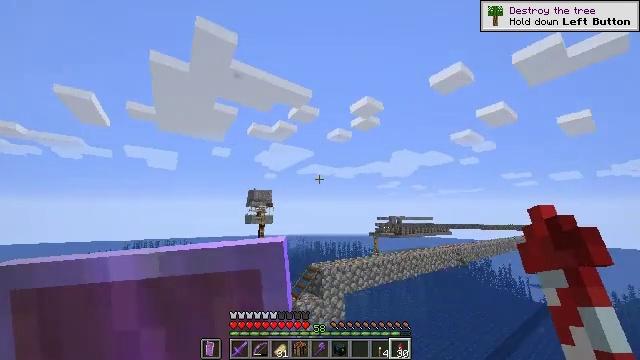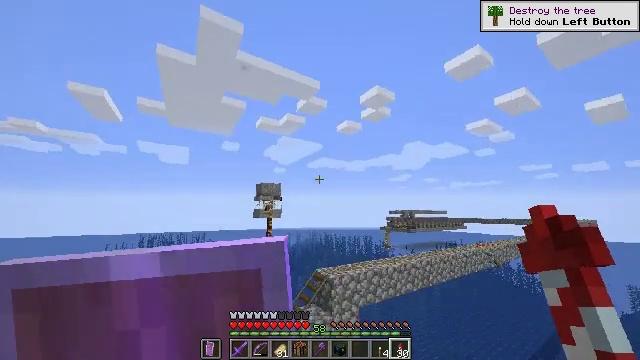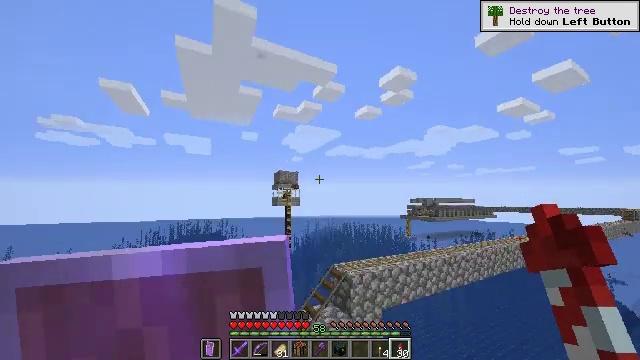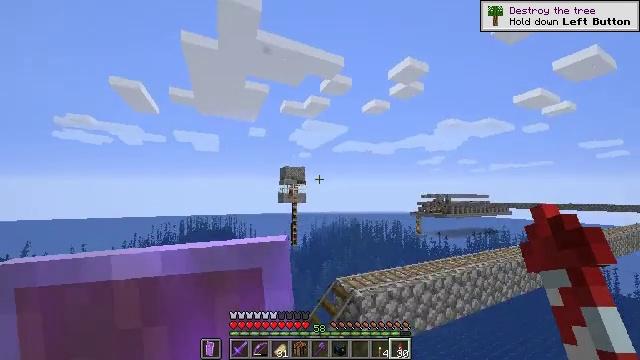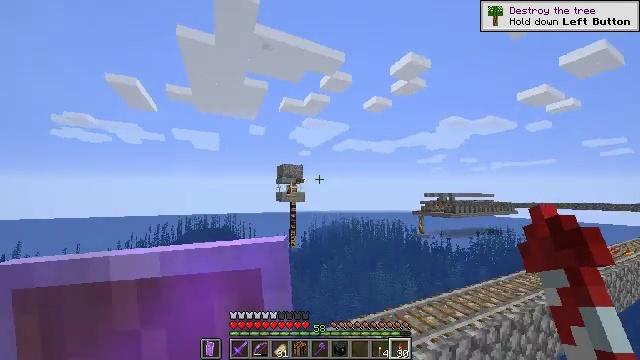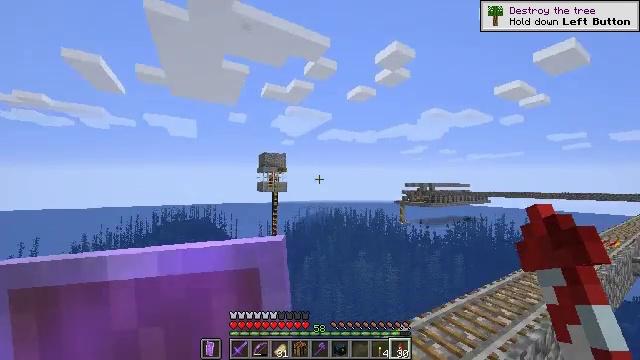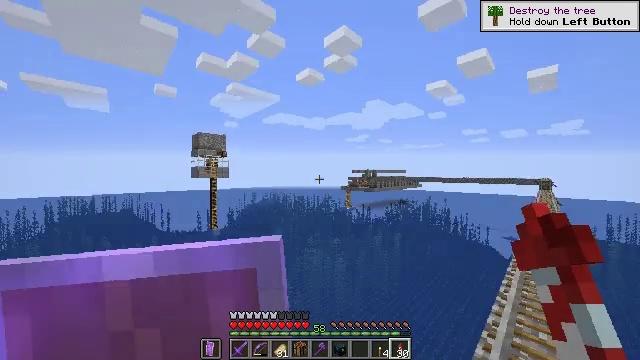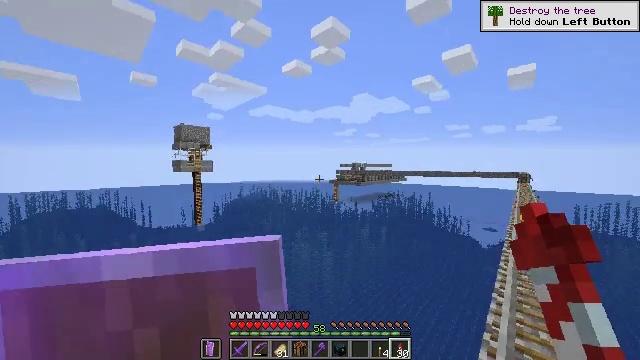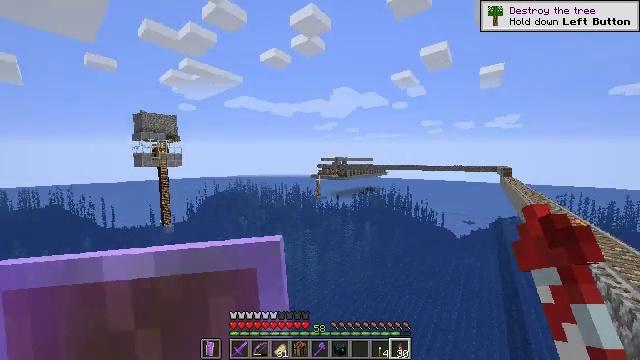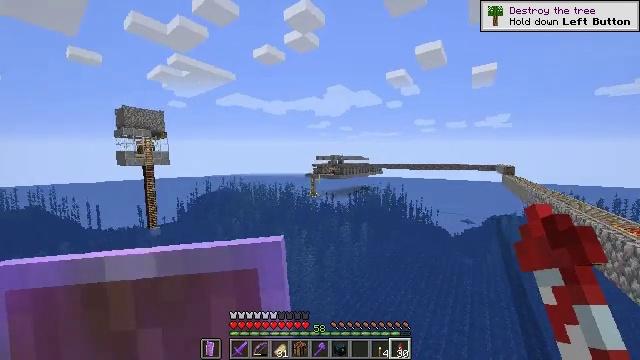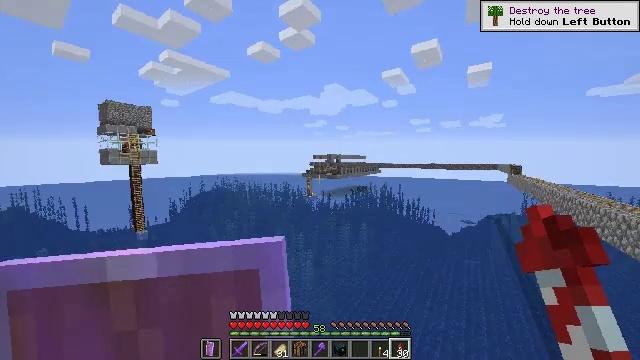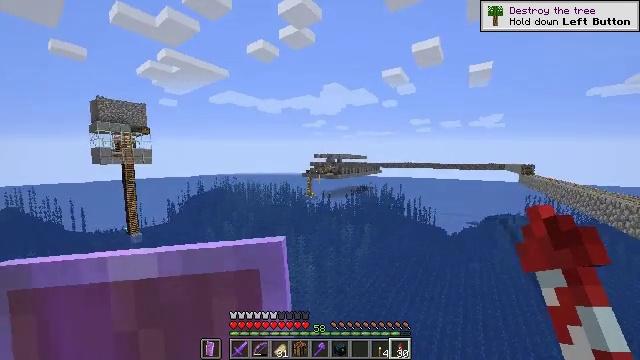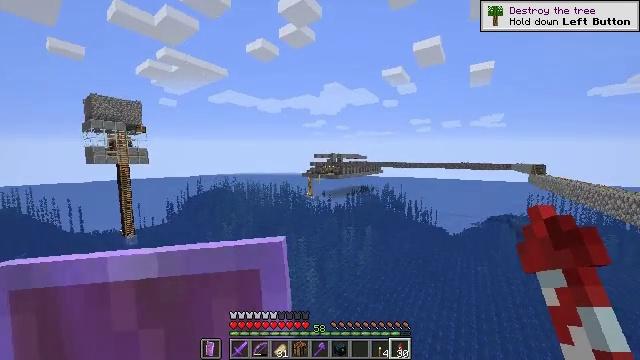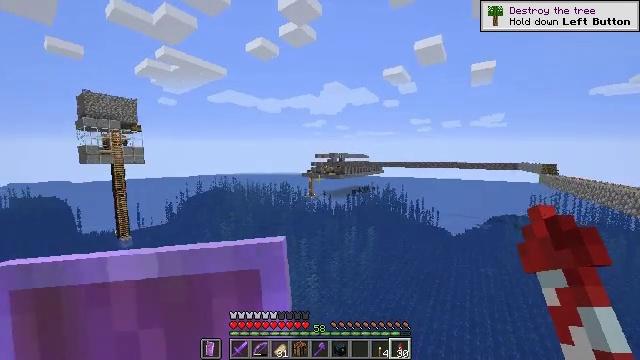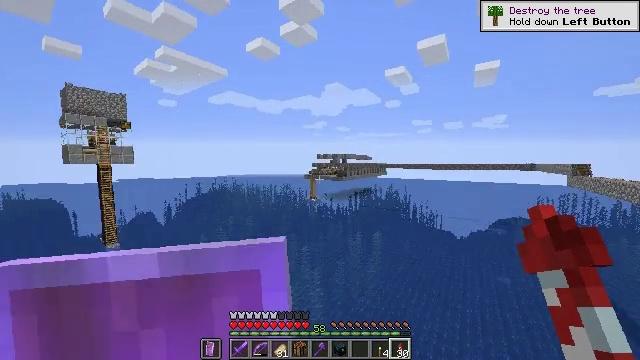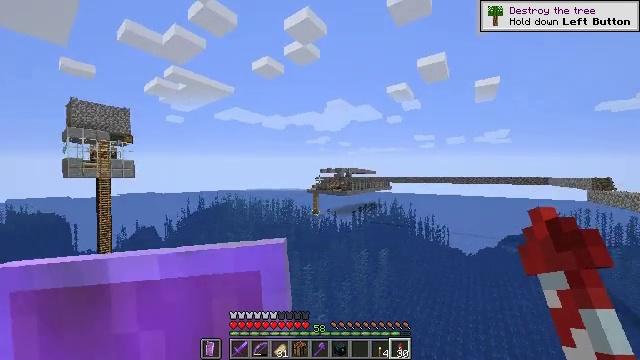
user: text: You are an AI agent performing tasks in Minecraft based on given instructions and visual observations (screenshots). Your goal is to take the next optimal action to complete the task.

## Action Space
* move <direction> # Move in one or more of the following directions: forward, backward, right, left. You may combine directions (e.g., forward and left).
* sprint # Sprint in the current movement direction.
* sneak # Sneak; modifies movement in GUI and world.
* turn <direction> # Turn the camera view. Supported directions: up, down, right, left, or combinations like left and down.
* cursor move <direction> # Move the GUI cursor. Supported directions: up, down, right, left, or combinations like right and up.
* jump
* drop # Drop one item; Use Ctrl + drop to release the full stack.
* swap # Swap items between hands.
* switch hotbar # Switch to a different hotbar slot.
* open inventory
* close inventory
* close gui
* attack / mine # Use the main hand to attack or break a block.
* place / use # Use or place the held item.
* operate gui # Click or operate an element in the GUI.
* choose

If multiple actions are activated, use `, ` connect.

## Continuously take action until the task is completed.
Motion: motion action
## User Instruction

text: Open the crafting table and craft a lantern.
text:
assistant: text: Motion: move forward, sprint, turn left and down
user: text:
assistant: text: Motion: move forward, sprint, turn left and down
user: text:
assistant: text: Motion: move forward, sprint, turn left and down
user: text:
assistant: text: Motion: move forward, sprint
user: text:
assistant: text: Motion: move forward, sprint, turn right and down
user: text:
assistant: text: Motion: move forward, sprint, turn right and down
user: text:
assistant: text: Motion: move forward, sprint, turn right and down
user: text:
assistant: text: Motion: move forward, sprint, turn right and down
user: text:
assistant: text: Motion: move forward, sprint, turn right
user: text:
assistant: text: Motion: move forward, sprint, turn right
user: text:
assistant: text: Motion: move forward, sprint
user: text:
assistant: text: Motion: move forward, sprint
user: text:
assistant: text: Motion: move forward, sprint
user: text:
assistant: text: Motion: move forward, sprint
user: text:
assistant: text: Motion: move forward, sprint, turn up
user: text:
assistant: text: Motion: move forward, sprint, turn up
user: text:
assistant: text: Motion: move forward, sprint
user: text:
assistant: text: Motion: move forward, sprint
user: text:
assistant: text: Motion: move forward, sprint
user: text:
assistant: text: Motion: move forward, sprint
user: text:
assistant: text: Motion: move forward, sprint
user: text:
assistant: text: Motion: move forward, sprint
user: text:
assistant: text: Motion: no_op
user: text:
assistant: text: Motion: no_op
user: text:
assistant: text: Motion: no_op
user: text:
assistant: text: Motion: no_op
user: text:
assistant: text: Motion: no_op
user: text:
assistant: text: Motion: no_op
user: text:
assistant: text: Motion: no_op
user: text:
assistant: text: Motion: no_op